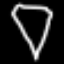
Label: diamond